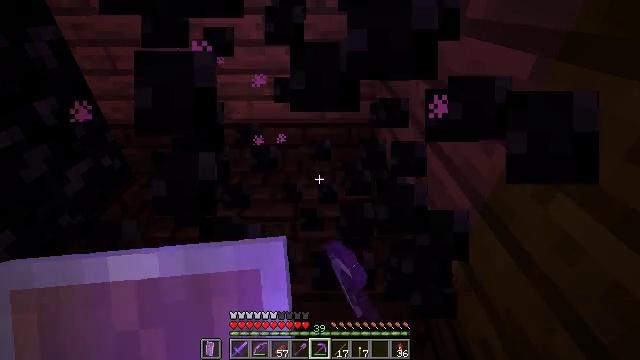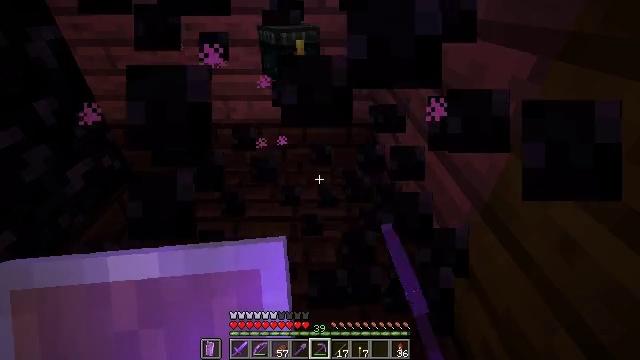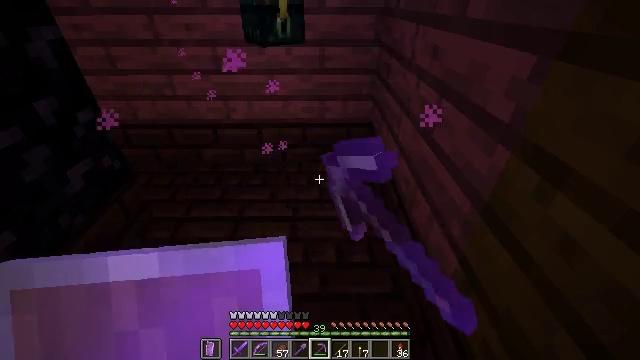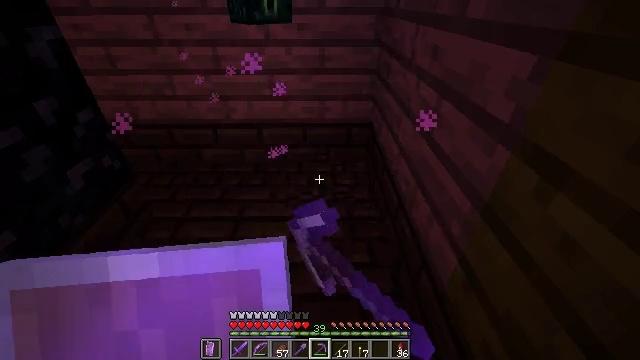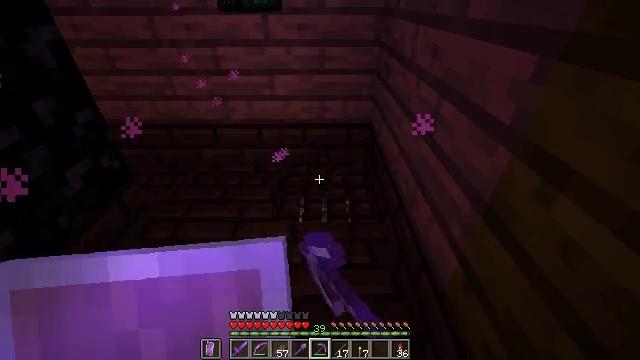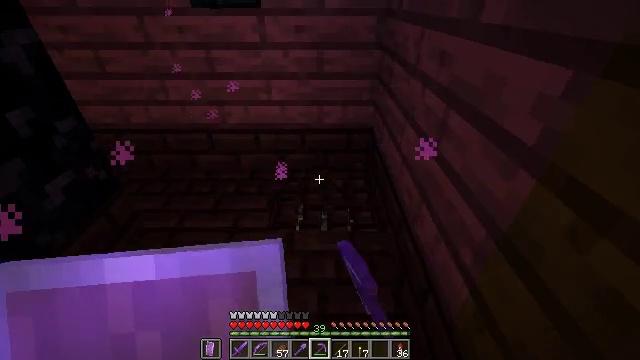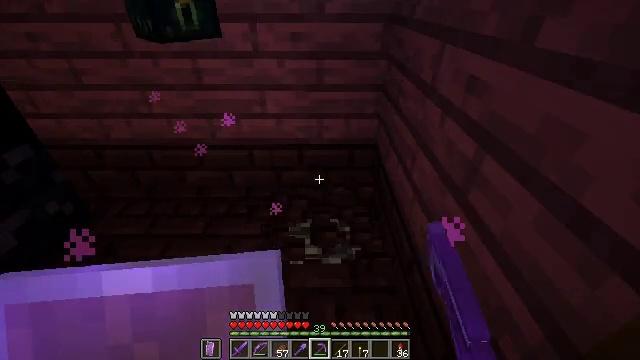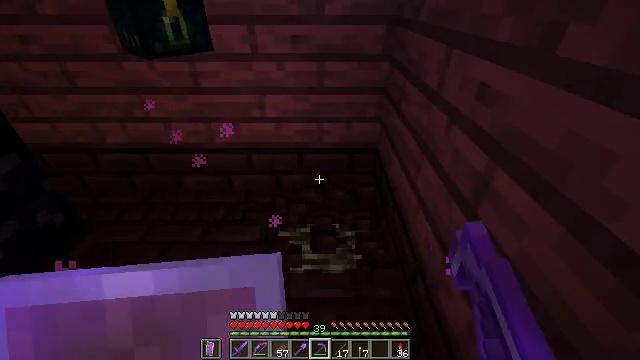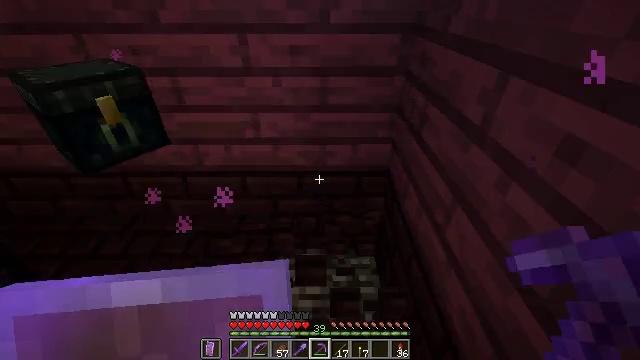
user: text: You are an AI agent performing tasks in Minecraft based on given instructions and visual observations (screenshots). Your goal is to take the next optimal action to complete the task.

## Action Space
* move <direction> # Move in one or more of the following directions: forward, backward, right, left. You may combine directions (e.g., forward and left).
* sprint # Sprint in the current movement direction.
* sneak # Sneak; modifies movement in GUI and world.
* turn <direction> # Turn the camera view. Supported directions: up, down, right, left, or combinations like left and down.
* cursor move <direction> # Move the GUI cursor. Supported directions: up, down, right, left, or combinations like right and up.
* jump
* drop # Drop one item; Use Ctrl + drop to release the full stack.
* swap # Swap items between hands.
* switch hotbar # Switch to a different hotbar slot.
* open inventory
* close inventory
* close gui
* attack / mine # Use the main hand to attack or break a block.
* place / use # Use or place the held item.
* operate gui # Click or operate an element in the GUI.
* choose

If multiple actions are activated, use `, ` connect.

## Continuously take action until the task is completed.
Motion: motion action
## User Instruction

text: Collect nether brick slab from the structure.
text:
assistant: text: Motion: attack / mine
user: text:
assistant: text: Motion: attack / mine
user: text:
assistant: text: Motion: attack / mine
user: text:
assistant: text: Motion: move forward, attack / mine
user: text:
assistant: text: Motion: move forward
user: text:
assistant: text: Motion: move forward
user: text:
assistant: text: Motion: move forward
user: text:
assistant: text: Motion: move forward
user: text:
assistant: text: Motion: no_op